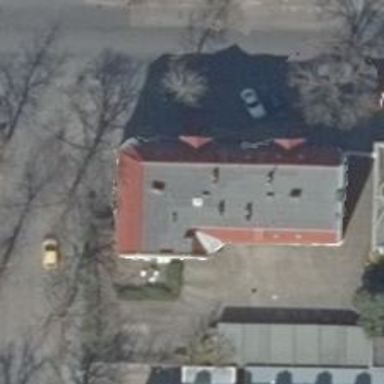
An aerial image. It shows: Apartment building with quadruple saltbox roof shape.